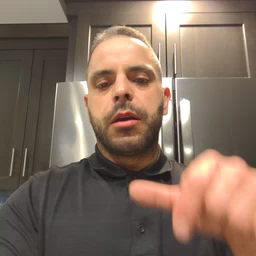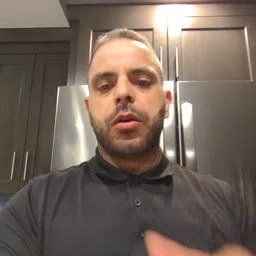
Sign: because